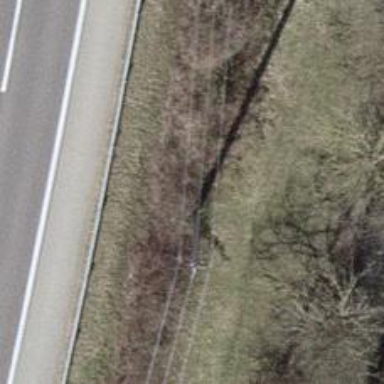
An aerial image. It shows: Concrete power pole.